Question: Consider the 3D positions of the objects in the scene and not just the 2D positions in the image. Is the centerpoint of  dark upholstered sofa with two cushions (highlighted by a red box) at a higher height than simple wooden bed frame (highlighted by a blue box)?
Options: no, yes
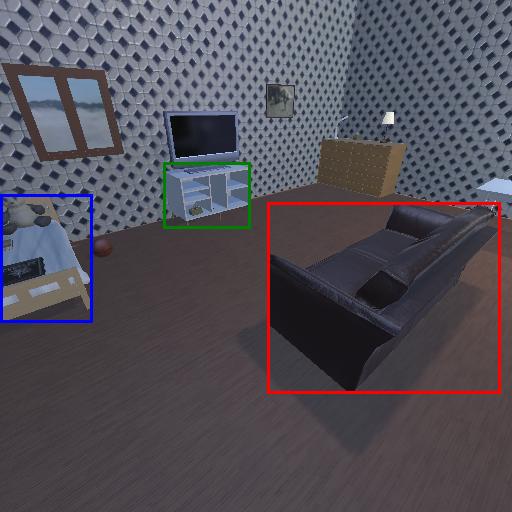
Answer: no